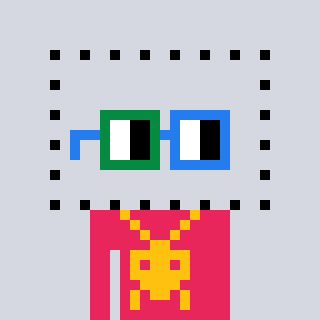
a pixel art character with square green and blue glasses, a void-shaped head and a redpinkish-colored body on a cool background